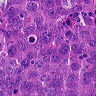
Metastatic tissue present: yes